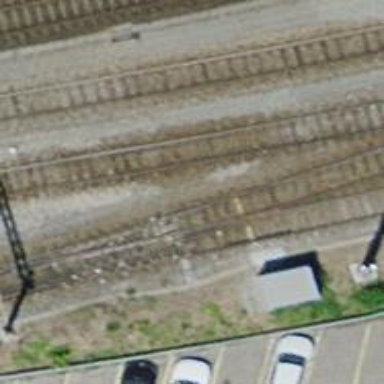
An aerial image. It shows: Railway yard with electrified tracks and single track.